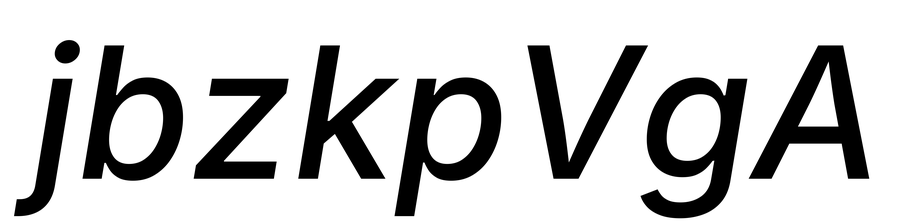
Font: Inter-Italic_Medium_Italic